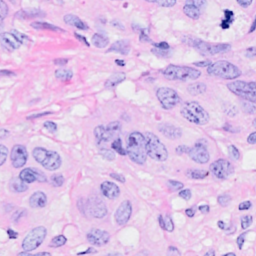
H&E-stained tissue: Breast